Interaction volume radius: 10 \u00c5
Interaction volume height: 20 \u00c5
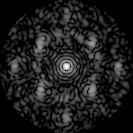
Disorder parameter: 0.6032